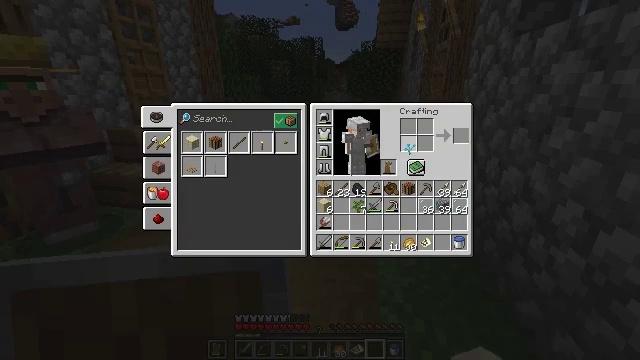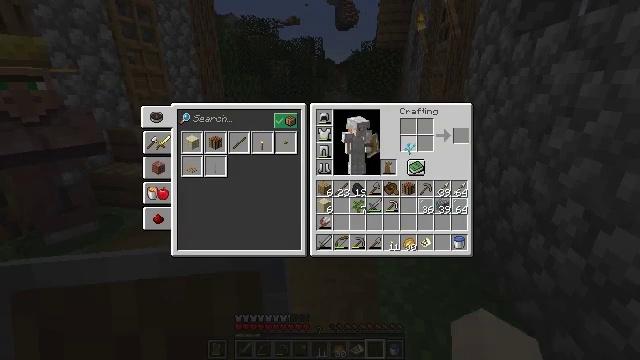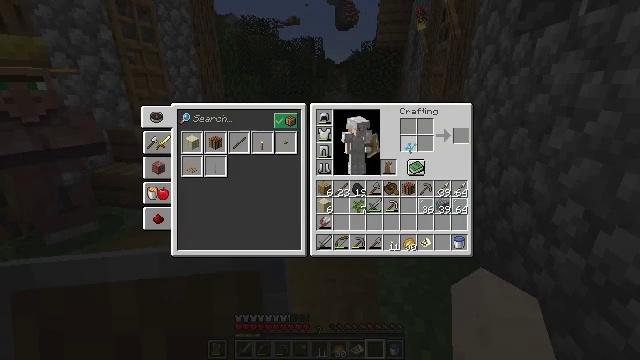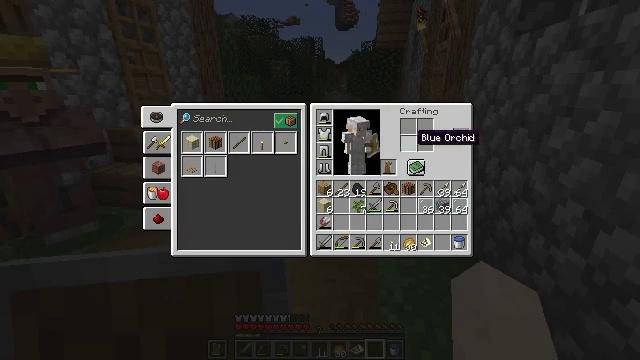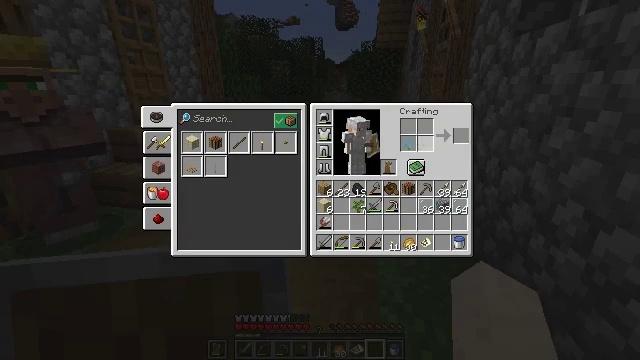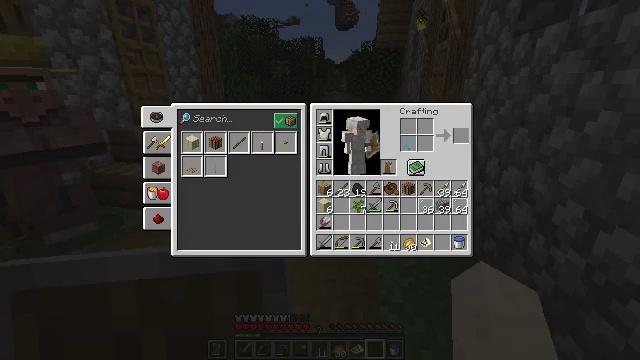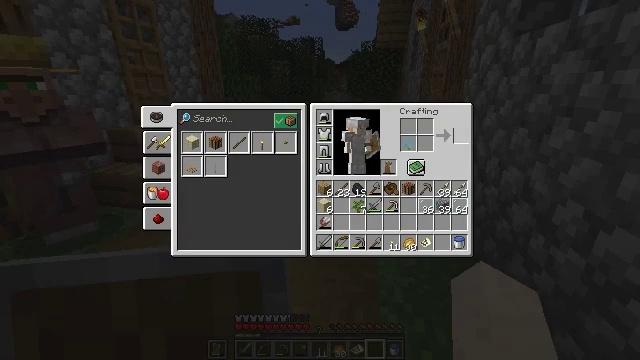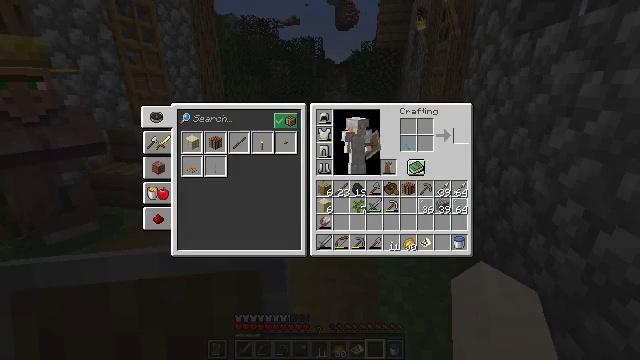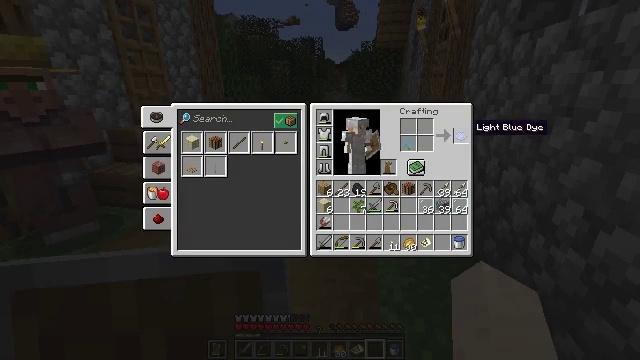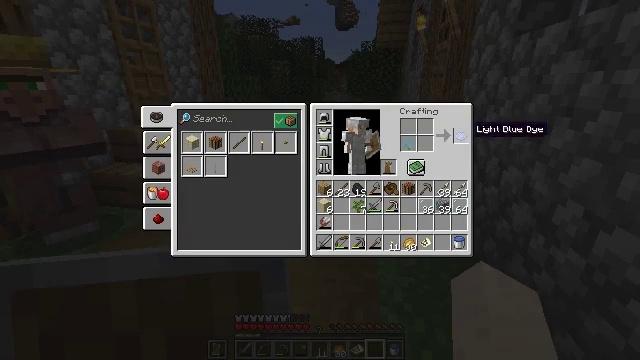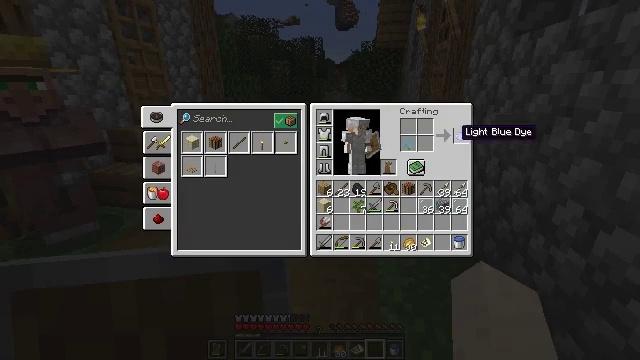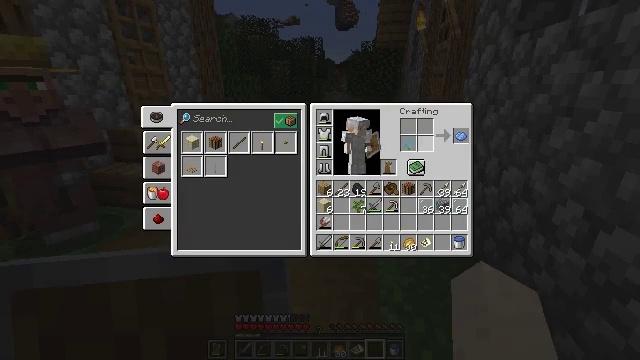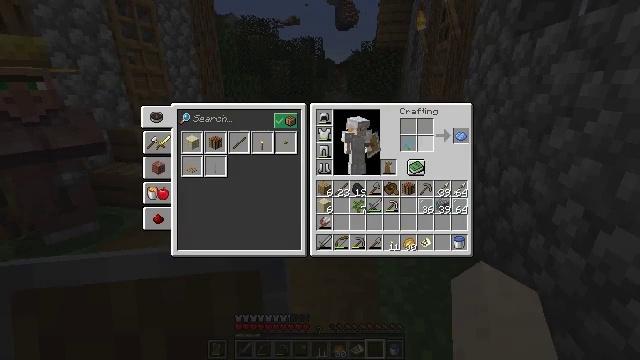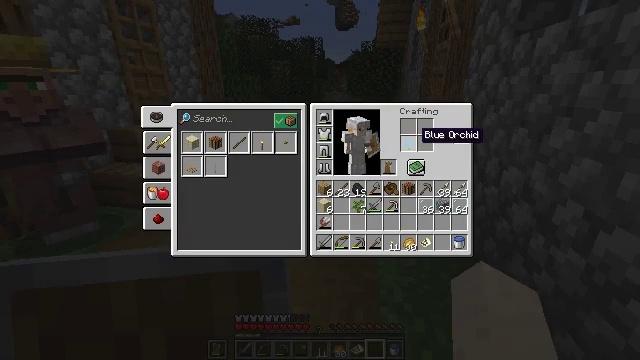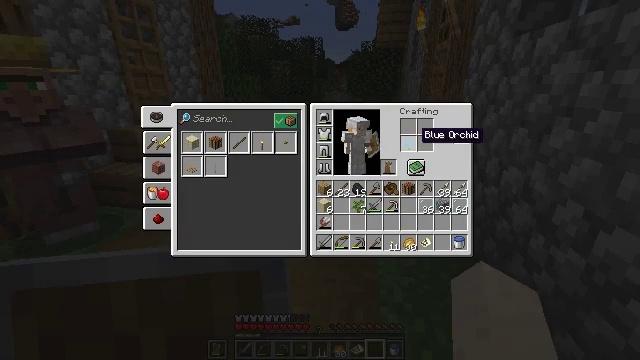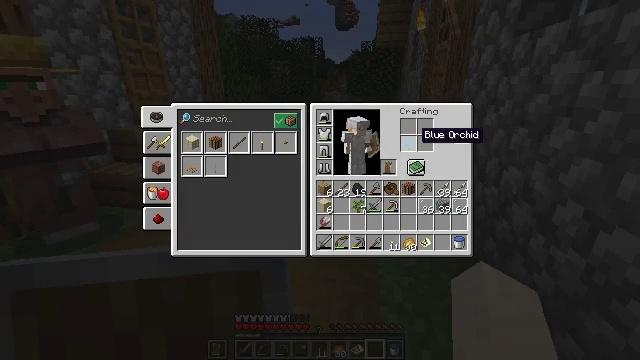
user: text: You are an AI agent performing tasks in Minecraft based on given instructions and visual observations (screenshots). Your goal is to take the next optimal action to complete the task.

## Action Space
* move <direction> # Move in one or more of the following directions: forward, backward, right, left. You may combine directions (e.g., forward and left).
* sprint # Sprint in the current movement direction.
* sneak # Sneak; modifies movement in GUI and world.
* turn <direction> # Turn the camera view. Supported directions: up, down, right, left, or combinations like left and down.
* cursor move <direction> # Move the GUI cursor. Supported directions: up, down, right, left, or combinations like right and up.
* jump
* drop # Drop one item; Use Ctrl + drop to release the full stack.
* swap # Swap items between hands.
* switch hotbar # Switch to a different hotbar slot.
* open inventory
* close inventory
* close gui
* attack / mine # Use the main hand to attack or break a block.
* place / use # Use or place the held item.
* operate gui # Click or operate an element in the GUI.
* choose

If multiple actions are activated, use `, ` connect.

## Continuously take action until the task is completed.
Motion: motion action
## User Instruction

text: Combine resources to create light blue dye.
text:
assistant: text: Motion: attack / mine
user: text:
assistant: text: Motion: attack / mine
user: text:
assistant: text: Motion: no_op
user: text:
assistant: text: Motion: turn right
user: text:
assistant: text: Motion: turn right
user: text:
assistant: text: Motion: turn right
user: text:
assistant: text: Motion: turn right
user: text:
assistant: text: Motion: no_op
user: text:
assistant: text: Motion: no_op
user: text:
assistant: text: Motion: turn left
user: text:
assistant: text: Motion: turn left
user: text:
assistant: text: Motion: turn left
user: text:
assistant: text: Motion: no_op
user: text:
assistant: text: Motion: no_op
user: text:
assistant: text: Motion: no_op
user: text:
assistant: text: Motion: no_op
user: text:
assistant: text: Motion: turn right
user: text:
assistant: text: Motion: turn right
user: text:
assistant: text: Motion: sneak
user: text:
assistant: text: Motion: sneak
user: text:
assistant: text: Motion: sneak, attack / mine
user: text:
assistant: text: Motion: sneak, attack / mine
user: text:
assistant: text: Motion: sneak
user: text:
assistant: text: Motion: no_op
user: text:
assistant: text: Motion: turn left and down
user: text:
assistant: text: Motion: no_op